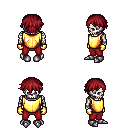
a pixel art fantasy rpg character, male body template, skeleton, gold chest armor, red pants, brunette short bangs hairstyle, gold gloves, metal boots, four views (front, back, left, right), 2x2 character sprite sheet, small pixel art, hard edges, no anti-aliasing